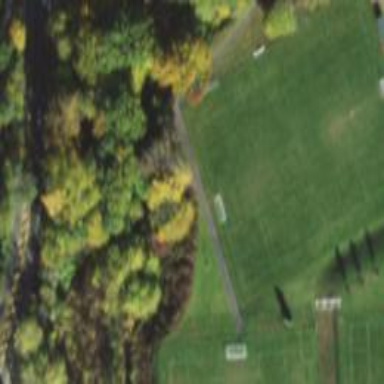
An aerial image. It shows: Lacrosse pitch for leisure land activities.